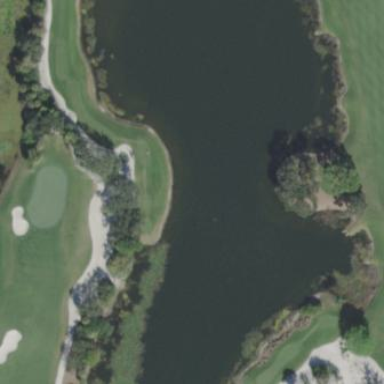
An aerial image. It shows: Water hazard in golf course. The hazard is natural water feature.